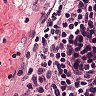
Metastatic tissue present: no